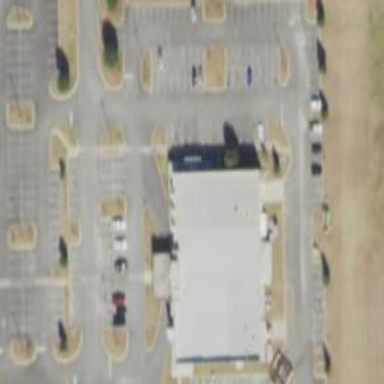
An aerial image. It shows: Building designated as casino.